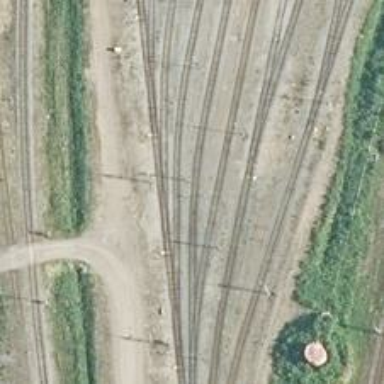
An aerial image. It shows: Railway yard used for servicing trains.